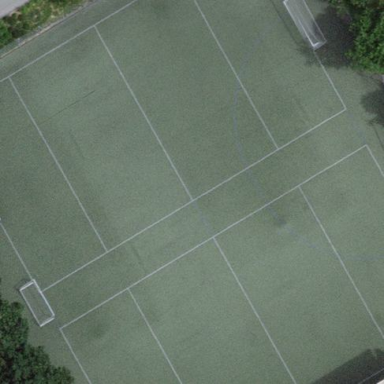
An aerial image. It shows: Pitch for leisure activities.